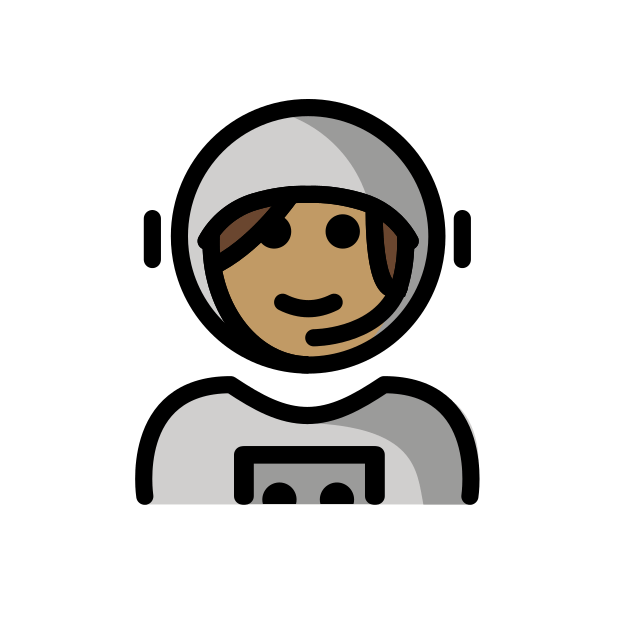
woman astronaut: medium skin tone